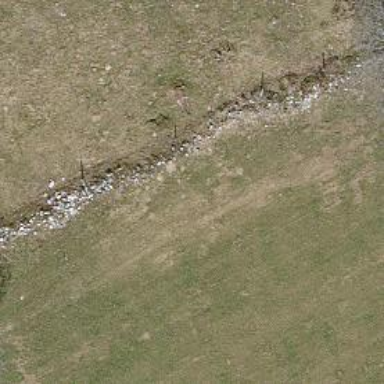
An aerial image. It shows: Wall barrier.